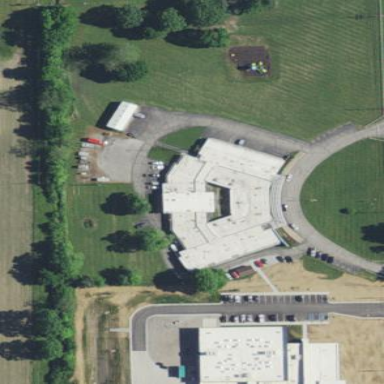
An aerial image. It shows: School building.